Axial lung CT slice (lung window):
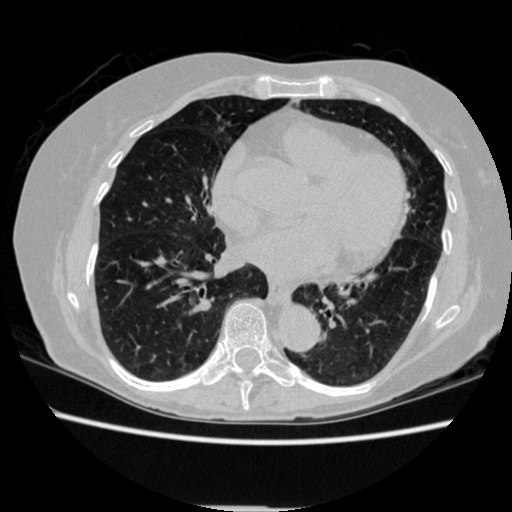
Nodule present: no